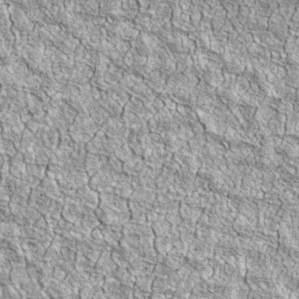
Label: non_frost